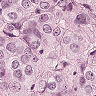
Metastatic tissue present: yes